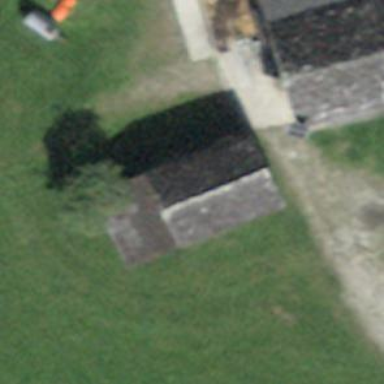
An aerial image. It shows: Cabin is depicted in the image.